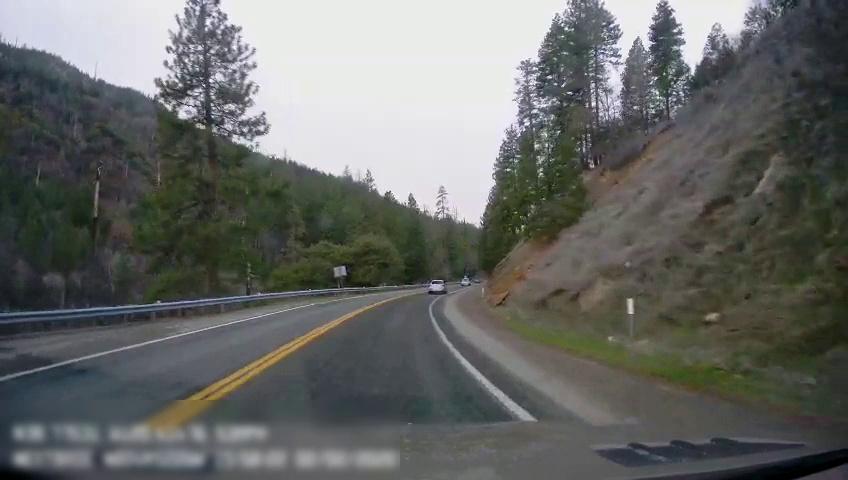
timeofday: Day
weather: Cloudy
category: Drivable Space
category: Vehicles | Car
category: Vehicles | SUV
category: Lanes | Current Lane
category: Lanes | Current Lane
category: Lanes | Opposite Lane